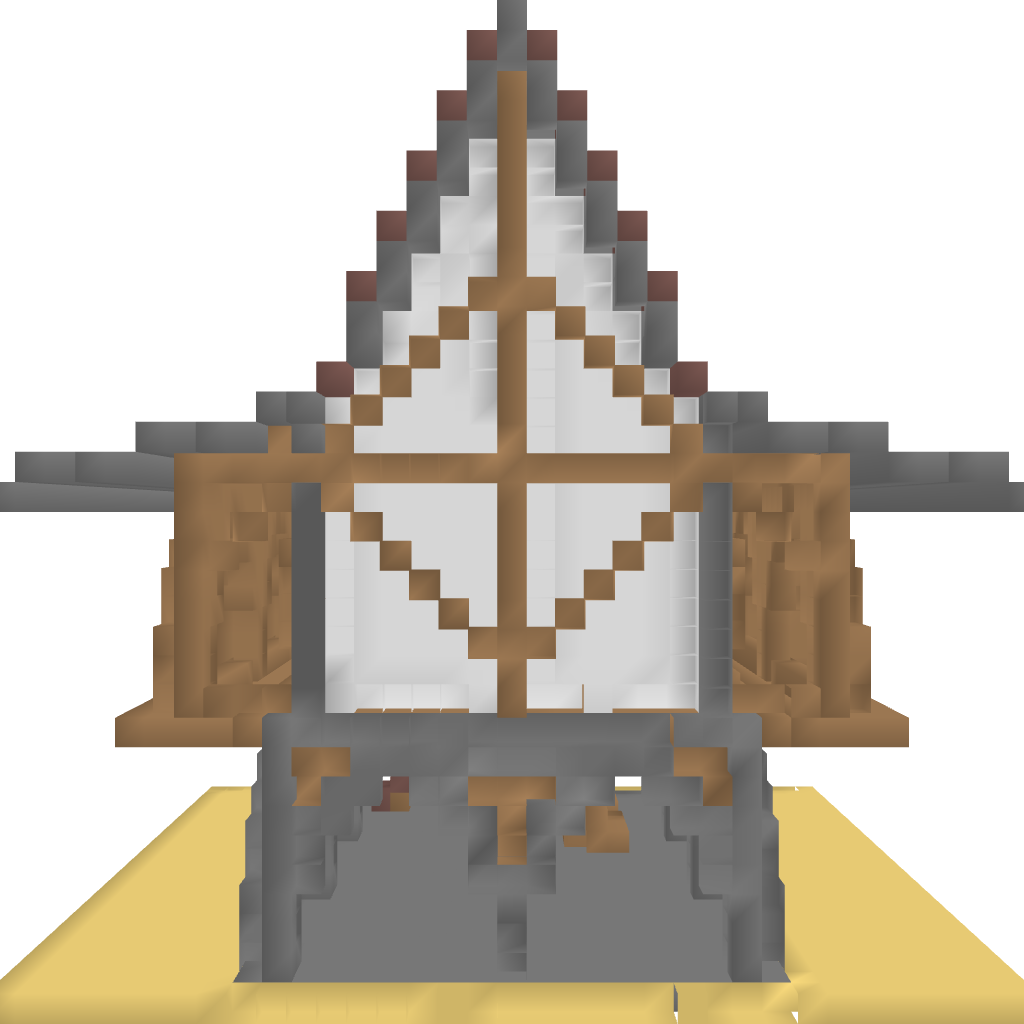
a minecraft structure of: farm house bad low quality